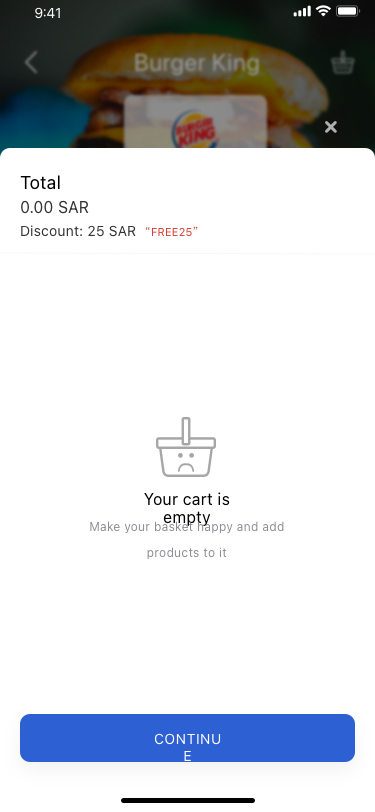
Text in this UI design:
or Scheduled
Delivery: Free
45 min.
Burger King
Search within Burger King
120 Ratings
4.7
Most Selling
Special Offers
New Items
Big King
Garlic Beef Whooper Sandwich
Whooper Patty, Beef Beacon, Lettuce
and Garlic Sauce, Served in 5-inch bun.
25 SAR
30 SAR
Garlic Beef Whooper Sandwich
Whooper Patty, Beef Beacon, Lettuce
and Garlic Sauce, Served in 5-inch bun.
25 SAR
Garlic Beef Whooper Sandwich
Whooper Patty, Beef Beacon, Lettuce
and Garlic Sauce, Served in 5-inch bun.
25 SAR
30 SAR
Garlic Beef Whooper Sandwich
Whooper Patty, Beef Beacon, Lettuce
and Garlic Sauce, Served in 5-inch bun.
25 SAR
Garlic Beef Whooper Sandwich
Whooper Patty, Beef Beacon, Lettuce
and Garlic Sauce, Served in 5-inch bun.
25 SAR
30 SAR
Garlic Beef Whooper Sandwich
Whooper Patty, Beef Beacon, Lettuce
and Garlic Sauce, Served in 5-inch bun.
25 SAR
Garlic Beef Whooper Sandwich
25 SAR
0
0,00 SAR
Go to Checkout
Total
0.00 SAR
Your cart is empty
Make your basket happy and add products to it
Discount: 25 SAR  “FREE25”
Continue